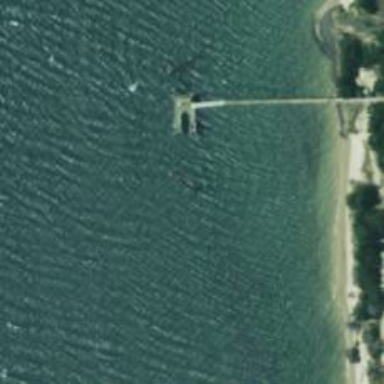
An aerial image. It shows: Breakwater structure.